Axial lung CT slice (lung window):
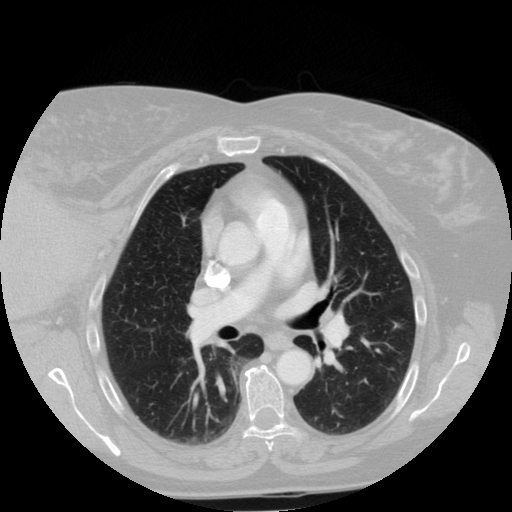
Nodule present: no